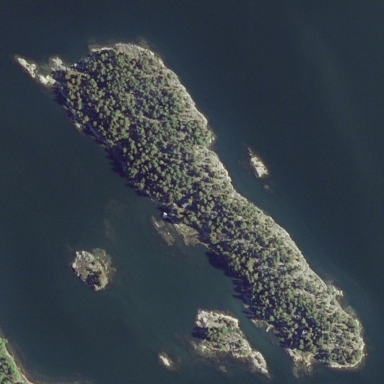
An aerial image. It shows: Islet along the natural coastline.